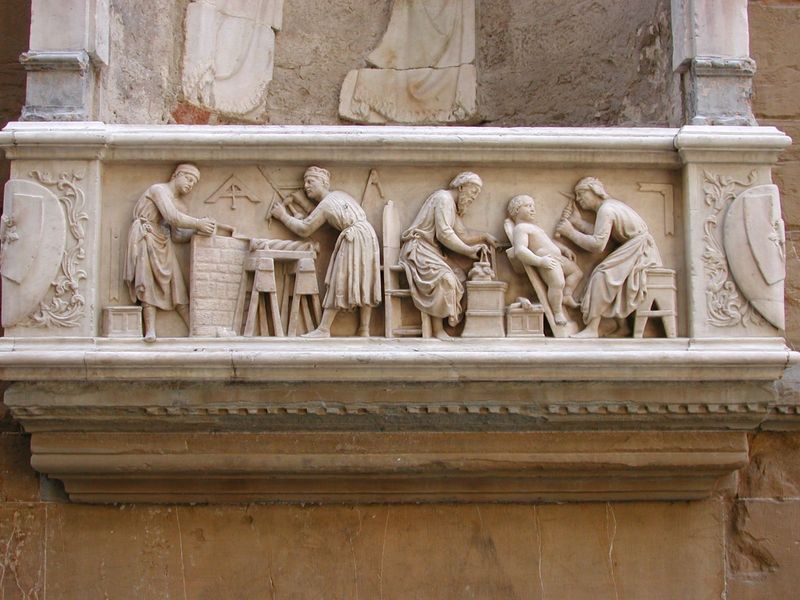
Titel: Bildhauer in ihrer Werkstatt
Künstler: Nanni di Banco
Standort: Florenz, Orsanmichele (EU - I - Toskana)
Schlagwörter: stuhl, szene, wand, stein, kind, personen, arbeit, skulptur, relief, steinmetz, kunst, fries, wappen, sims, gesims, handwerk, handwerker, werkstatt, werkzeug, hammer, bau, faß, bildhauer, winkel, mathematik, bauhütte, zirkel, freske, werkbank, geräte, meissel, ger, meisseö